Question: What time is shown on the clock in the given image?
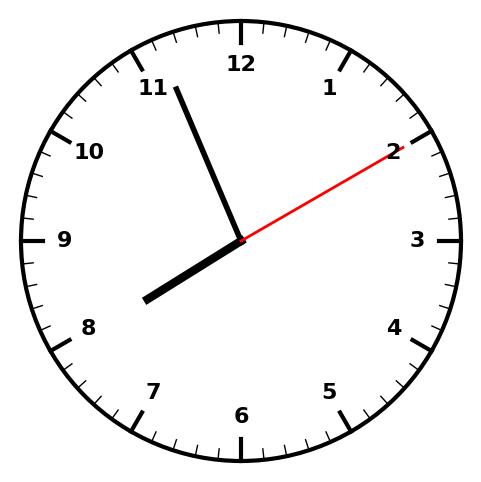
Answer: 07:56:10